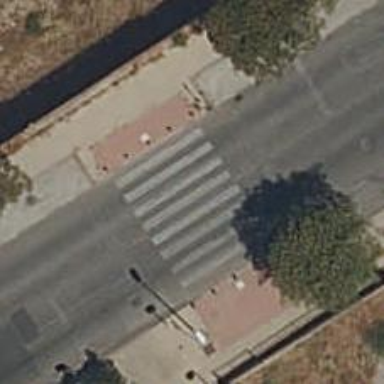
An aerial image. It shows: Footway with zebra crossing.